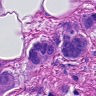
Metastatic tissue present: yes